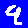
Digit: 9